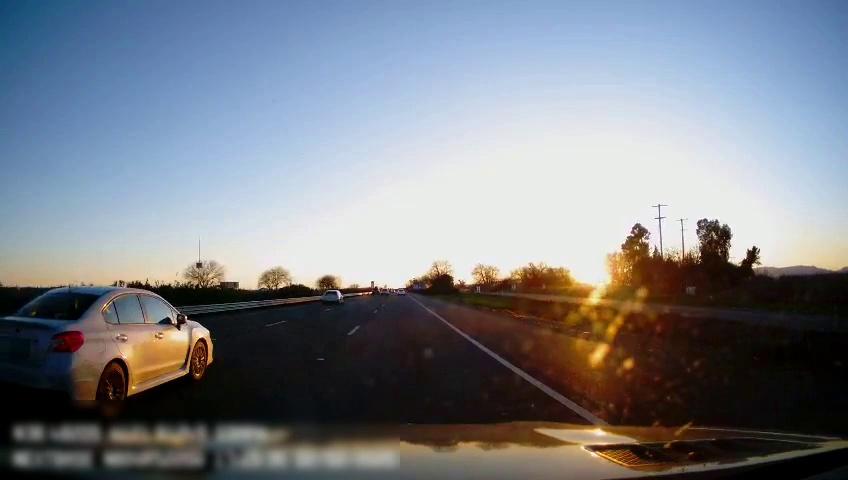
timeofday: Day
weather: Sunny
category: Drivable Space
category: Vehicles | SUV
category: Vehicles | Car
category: Lanes | Alternate Lane
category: Lanes | Alternate Lane
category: Lanes | Current Lane
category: Lanes | Alternate Lane
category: Lanes | Alternate Lane